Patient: sex M, age 32
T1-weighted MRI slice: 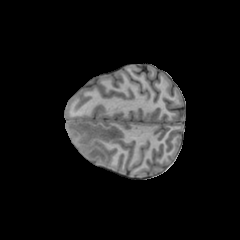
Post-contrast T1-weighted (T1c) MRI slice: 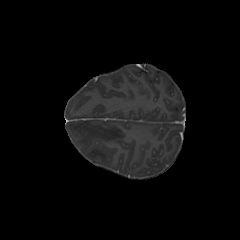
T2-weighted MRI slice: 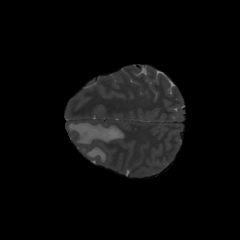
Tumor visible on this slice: yes
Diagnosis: Glioblastoma, IDH-wildtype
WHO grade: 4